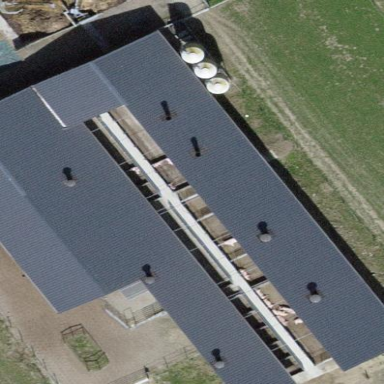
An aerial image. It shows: Farm auxiliary building.